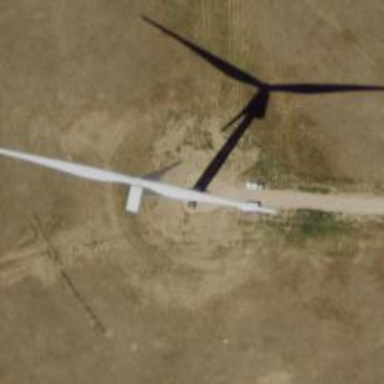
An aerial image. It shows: Wind generator powered by horizontal-axis wind turbine.